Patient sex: M
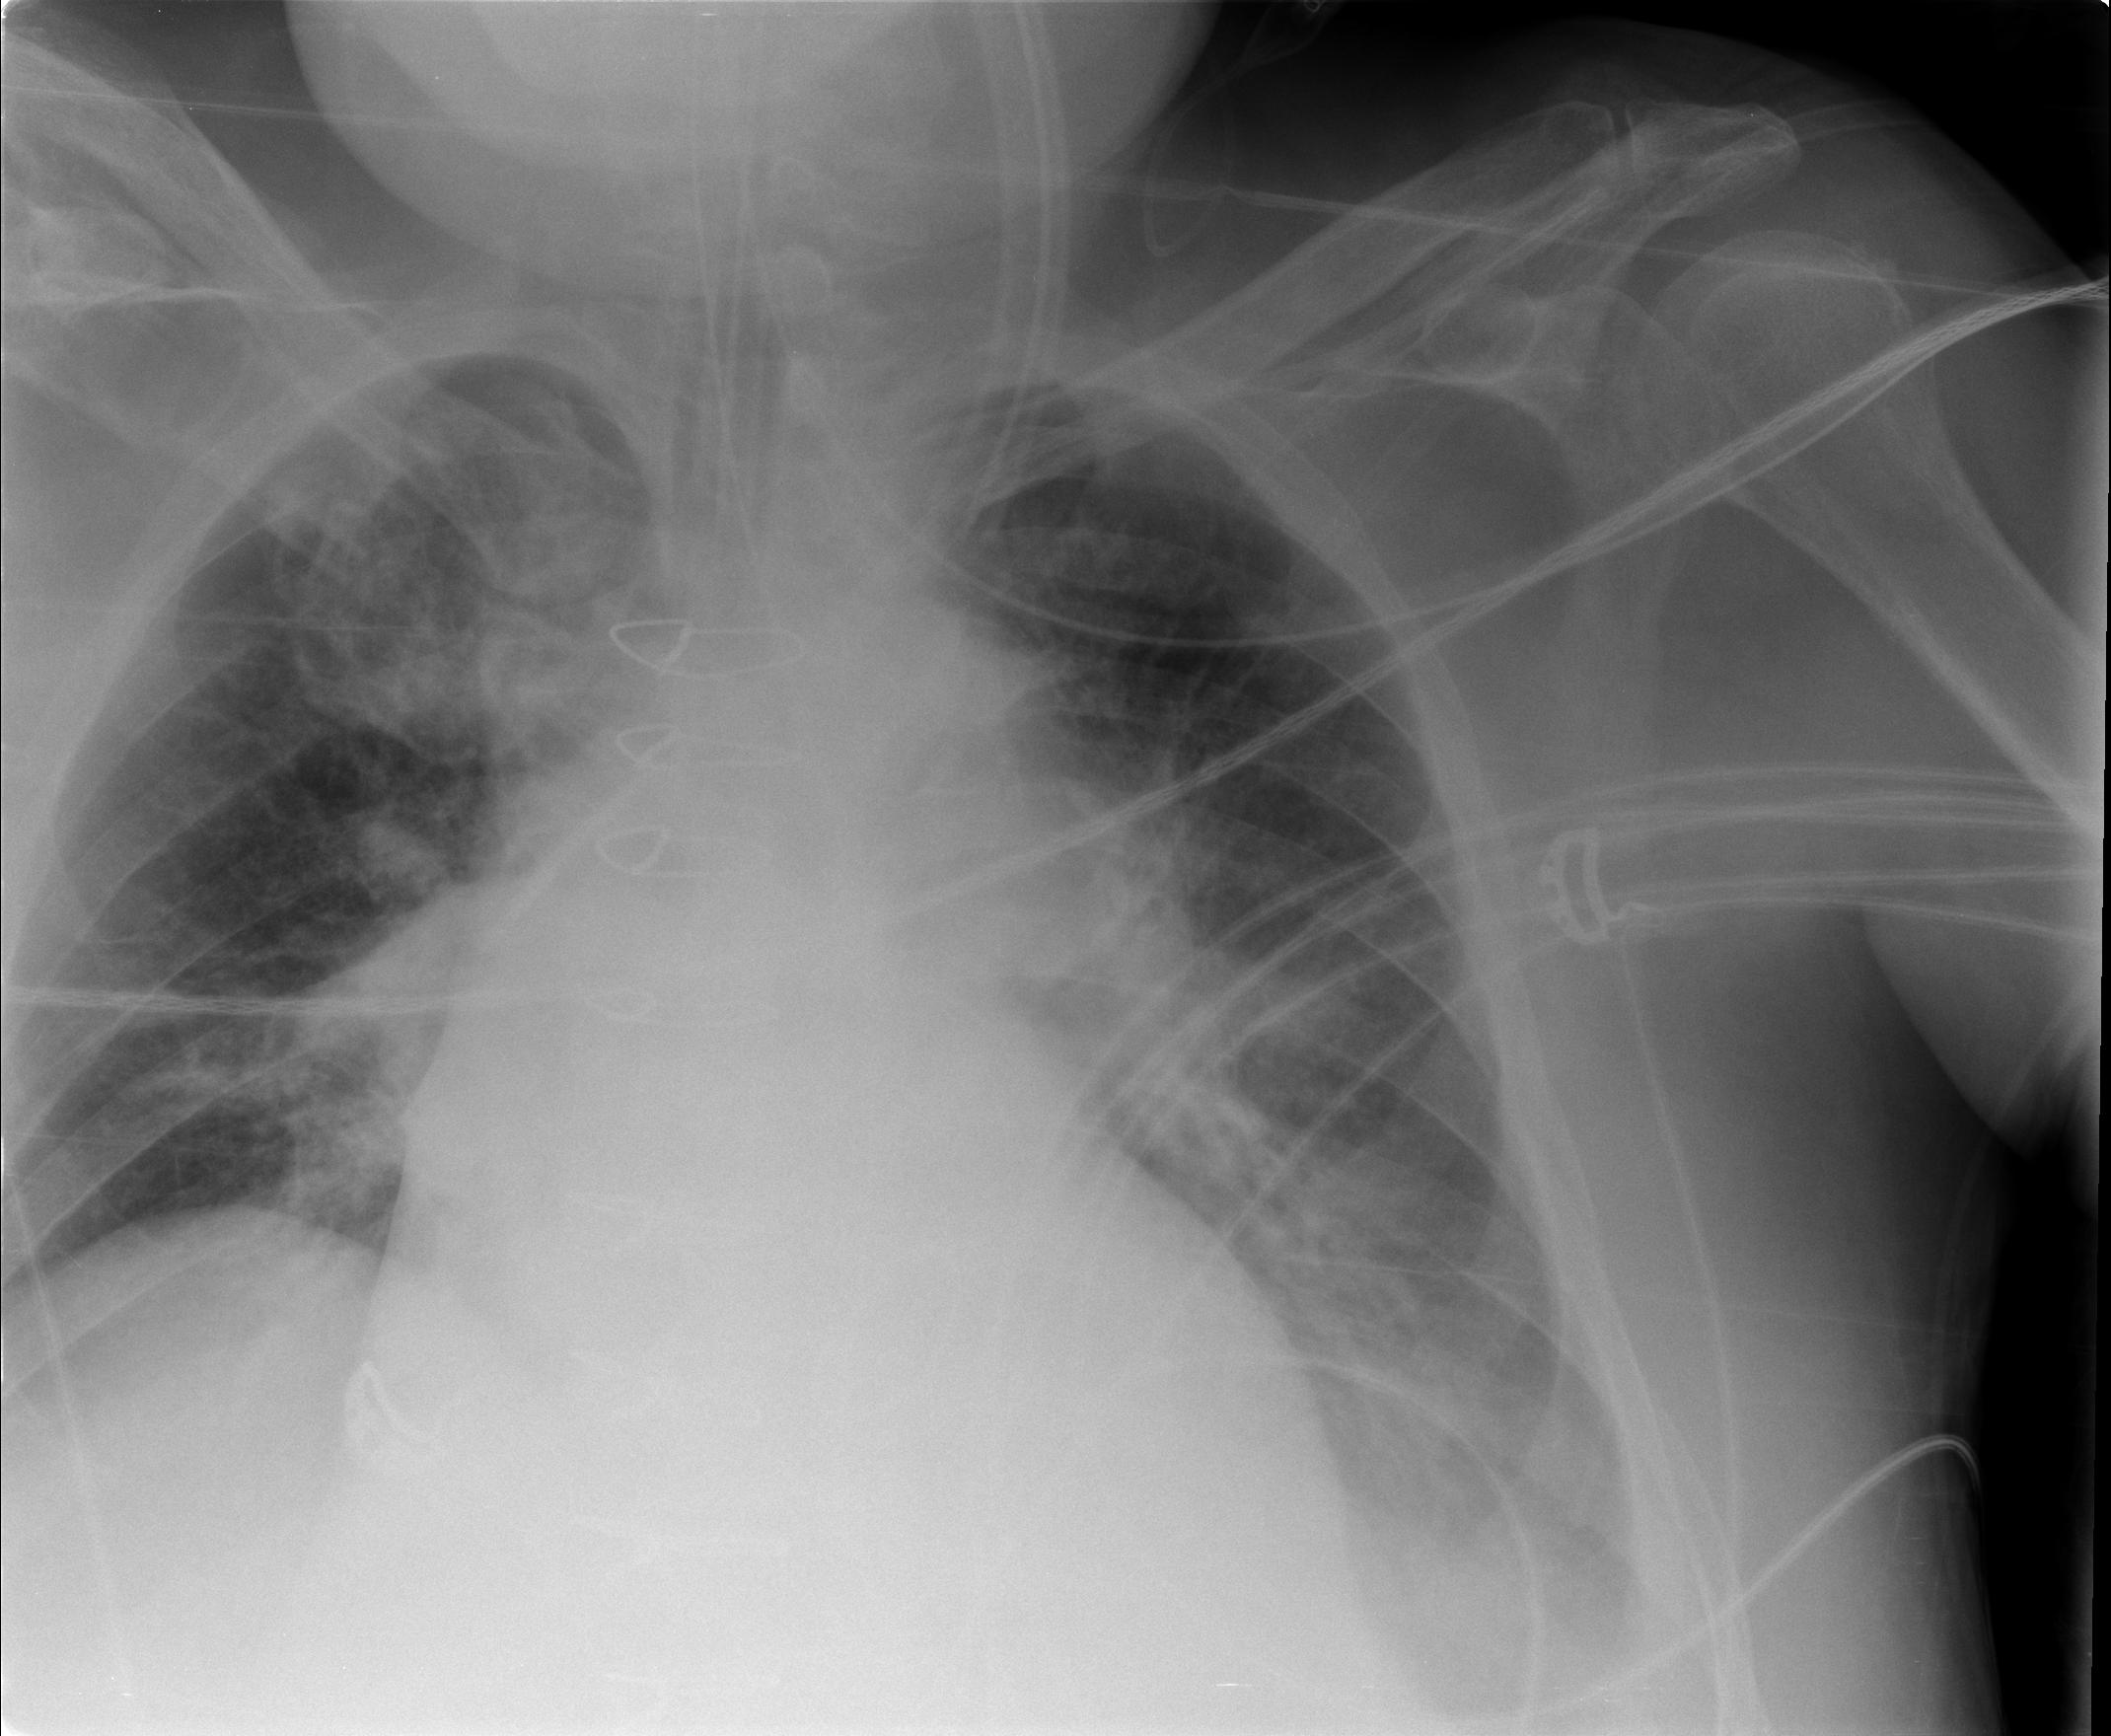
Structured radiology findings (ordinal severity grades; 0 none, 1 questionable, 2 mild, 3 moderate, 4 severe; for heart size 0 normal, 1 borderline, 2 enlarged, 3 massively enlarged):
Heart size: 2
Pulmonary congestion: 2
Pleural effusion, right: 2
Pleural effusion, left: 2
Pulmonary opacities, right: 1
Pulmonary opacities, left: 1
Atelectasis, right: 2
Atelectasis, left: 2